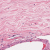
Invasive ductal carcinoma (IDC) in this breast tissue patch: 0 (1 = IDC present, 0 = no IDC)